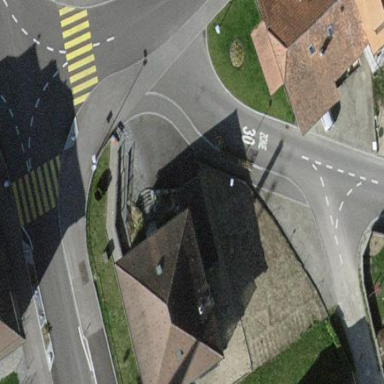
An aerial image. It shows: Detached building with hipped roof.